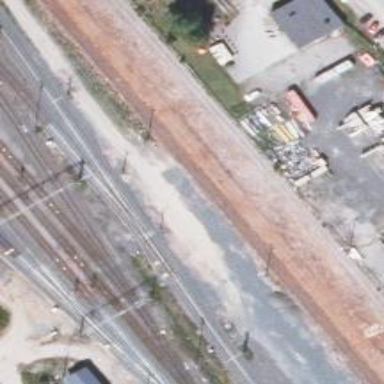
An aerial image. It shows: Rail siding with electrified contact lines for trains.